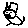
Label: cat